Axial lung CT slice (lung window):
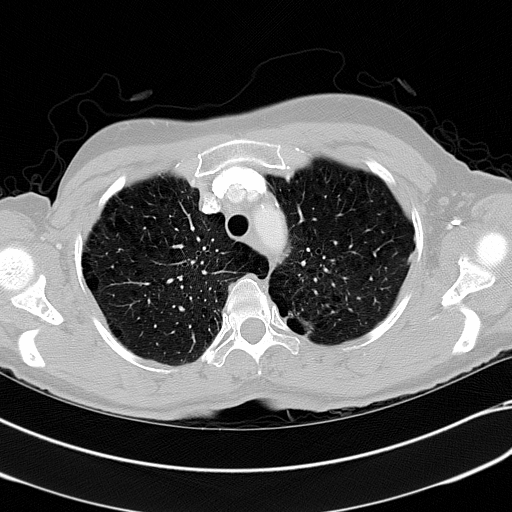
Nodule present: no